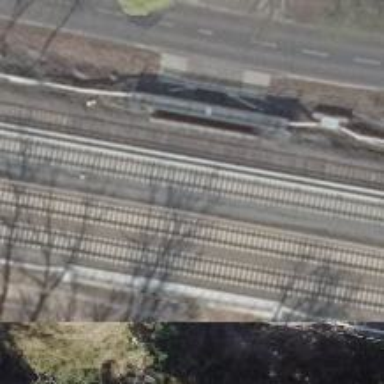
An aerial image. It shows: Bridge used by the electrified light rail system.